Field crop: maize
Growth stage: 2
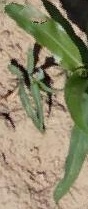
Species: maize